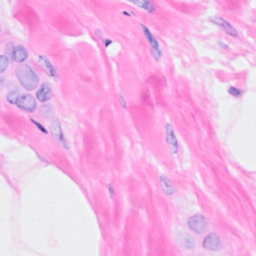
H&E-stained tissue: Breast